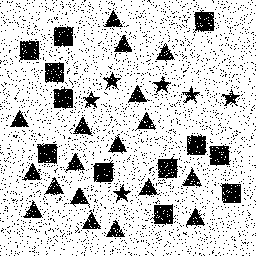
Squares: 12
Triangles: 18
Stars: 6
Total shapes: 36